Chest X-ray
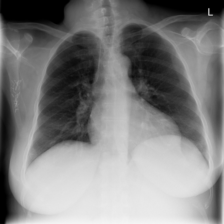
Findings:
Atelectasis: negative
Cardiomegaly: negative
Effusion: negative
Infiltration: positive
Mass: negative
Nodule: negative
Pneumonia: negative
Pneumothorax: negative
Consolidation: negative
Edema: negative
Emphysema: negative
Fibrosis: negative
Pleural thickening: positive
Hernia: negative